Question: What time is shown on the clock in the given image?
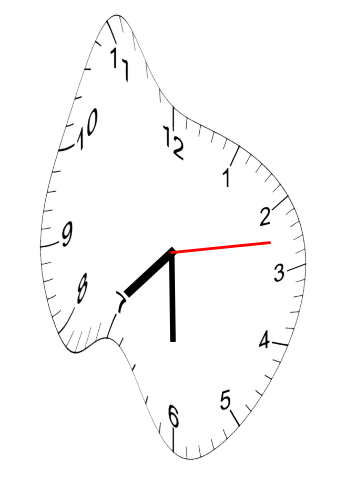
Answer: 07:30:13